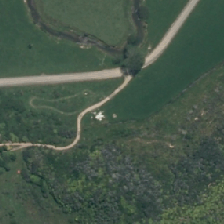
Land cover: herbaceous_freshwater_vege